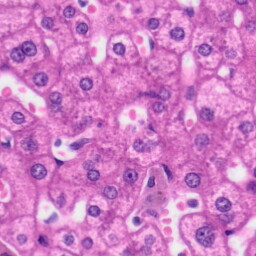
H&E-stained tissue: Liver